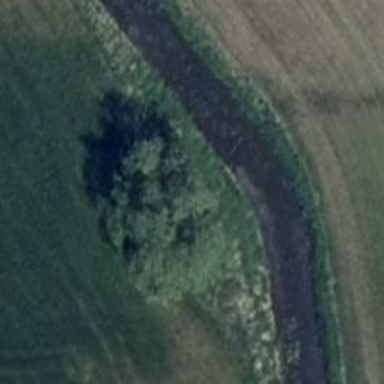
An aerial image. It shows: Deciduous tree with broadleaved leaves.